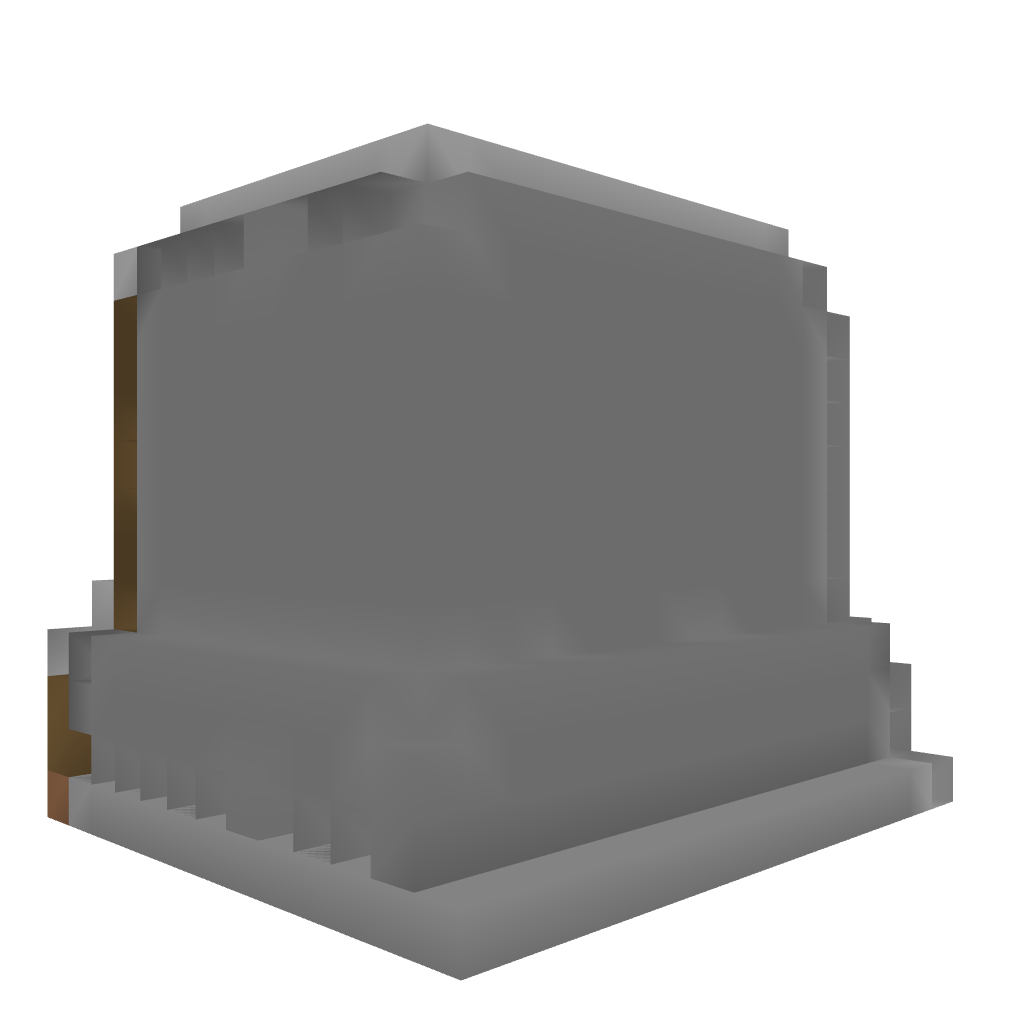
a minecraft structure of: Skin - Plant Melon / Watermelon